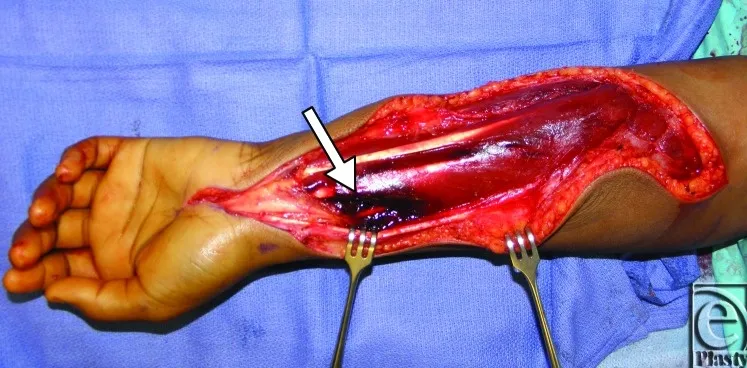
Volar forearm hematoma.
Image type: medical_photograph (other_medical_photograph)